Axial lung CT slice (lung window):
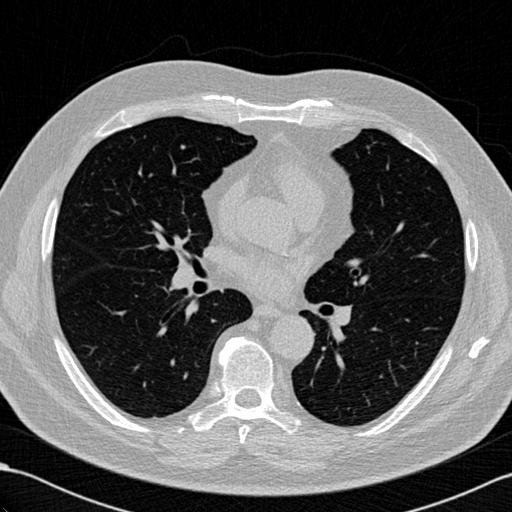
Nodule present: no